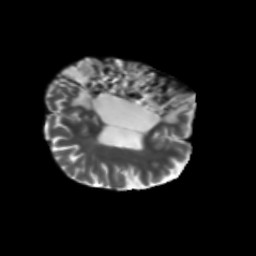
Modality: T2w
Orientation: axial
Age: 48
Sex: male
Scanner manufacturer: siemens
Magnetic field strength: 3 T
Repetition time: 5.47 s
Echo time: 0.0854 s